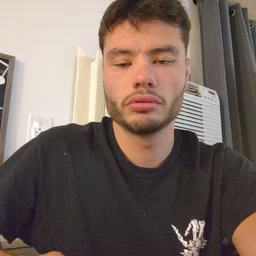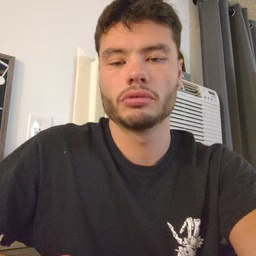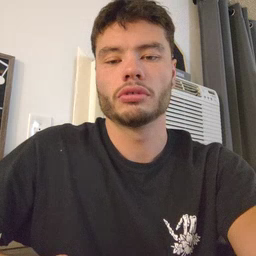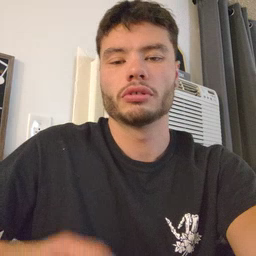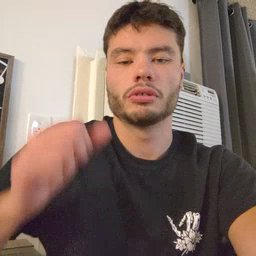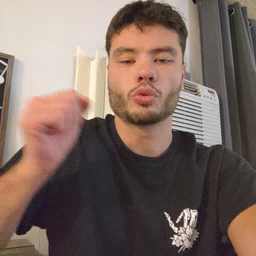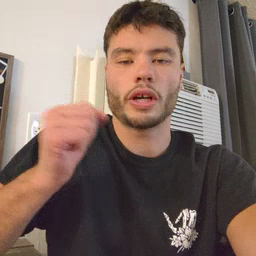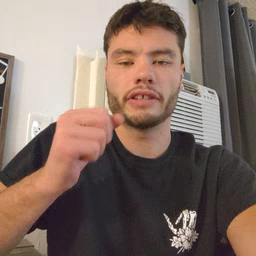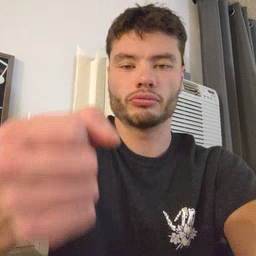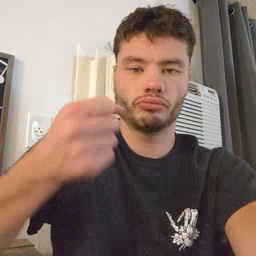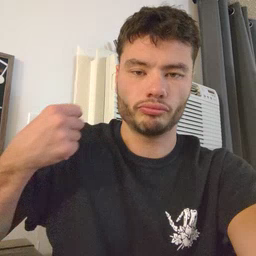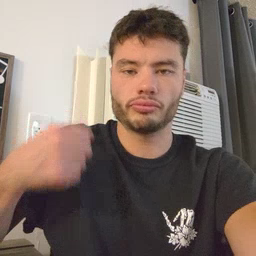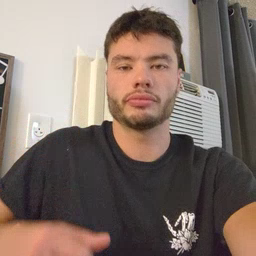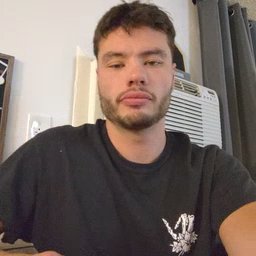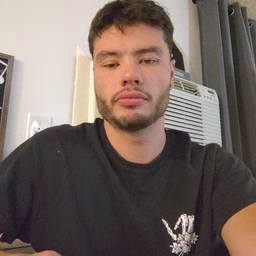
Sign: refrigerator